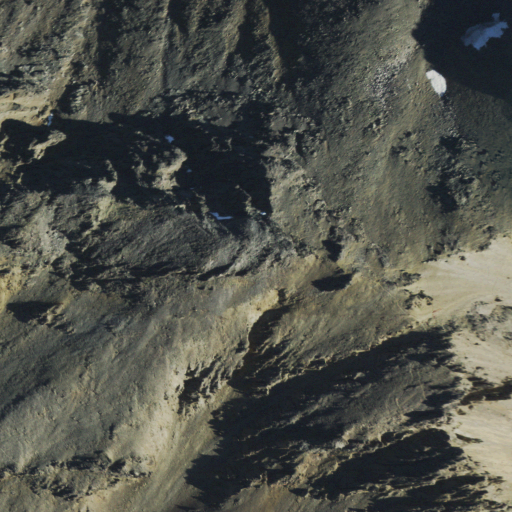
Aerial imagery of mountain in Colorado named Garfield Peak containing barren land, shrub, snow, and grassland